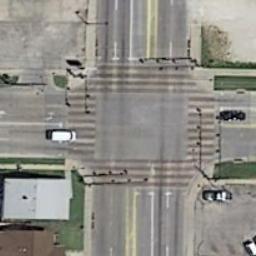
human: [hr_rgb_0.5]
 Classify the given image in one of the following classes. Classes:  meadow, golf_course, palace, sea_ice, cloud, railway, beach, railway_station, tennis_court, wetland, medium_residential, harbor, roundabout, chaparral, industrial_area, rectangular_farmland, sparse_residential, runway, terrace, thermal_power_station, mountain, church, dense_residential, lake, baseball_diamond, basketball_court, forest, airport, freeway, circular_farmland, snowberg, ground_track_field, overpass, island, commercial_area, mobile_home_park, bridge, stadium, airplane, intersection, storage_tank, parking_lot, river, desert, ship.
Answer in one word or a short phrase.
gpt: intersection